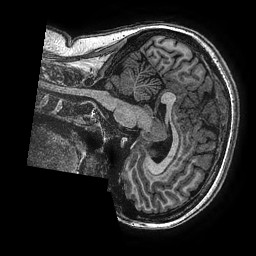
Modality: T1w
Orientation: sagittal
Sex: female
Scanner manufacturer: ge
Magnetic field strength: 3 T
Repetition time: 0.00766 s
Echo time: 0.003476 s